CT reconstruction: vmi40
Segmentation target: lesions
Patient: M, age 56
ISS stage: Stage 3
Metal implant: yes
Notes: Metal implant in spine
Axial slice:
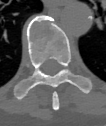
Sagittal slice:
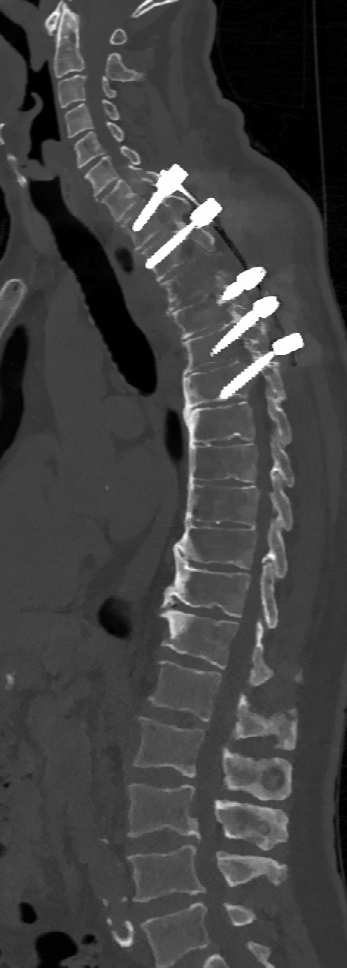